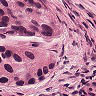
Metastatic tissue present: yes